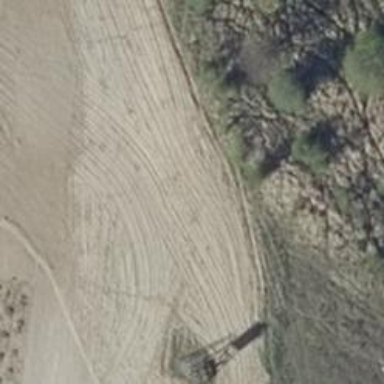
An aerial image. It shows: Hunting stand.